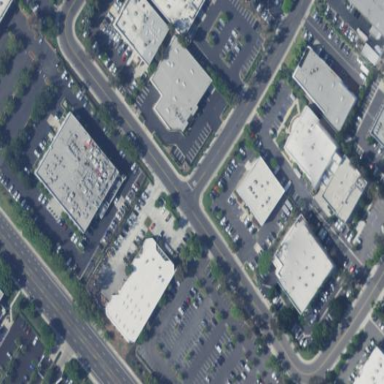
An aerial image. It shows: Commercial area.